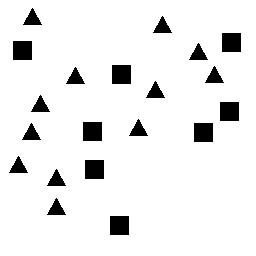
Squares: 8
Triangles: 12
Stars: 0
Total shapes: 20